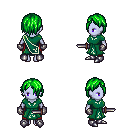
a pixel art fantasy rpg character, female body template, dark elf, purple skin, sash dress, red pants, green bangs hairstyle, metal gloves, metal boots, dagger, four views (front, back, left, right), 2x2 character sprite sheet, small pixel art, hard edges, no anti-aliasing